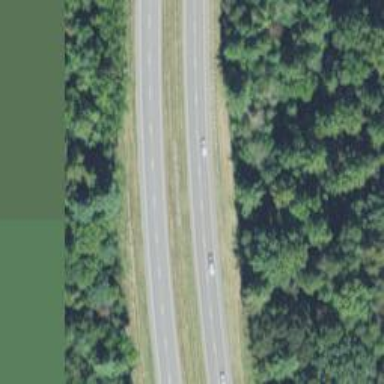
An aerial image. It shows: Trunk highway.